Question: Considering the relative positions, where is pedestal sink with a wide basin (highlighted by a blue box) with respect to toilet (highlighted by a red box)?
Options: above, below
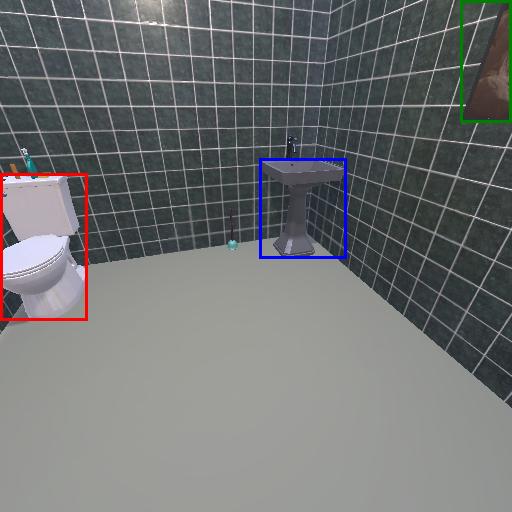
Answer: above